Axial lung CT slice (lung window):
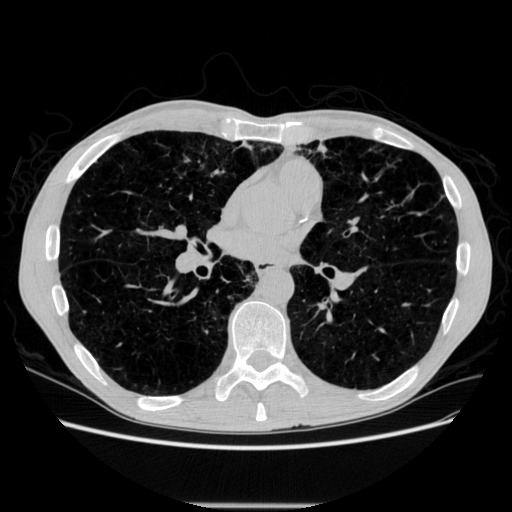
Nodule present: no